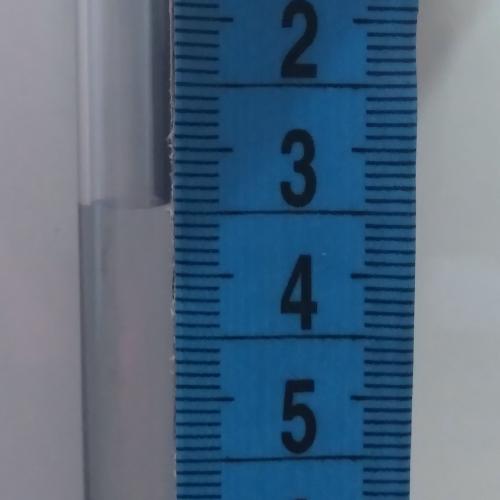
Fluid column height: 3.4 cm